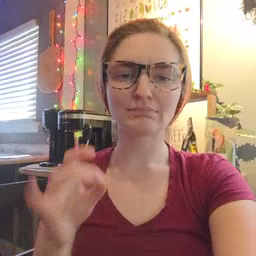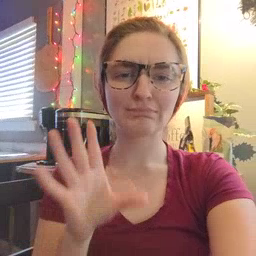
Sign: yucky